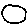
Label: circle